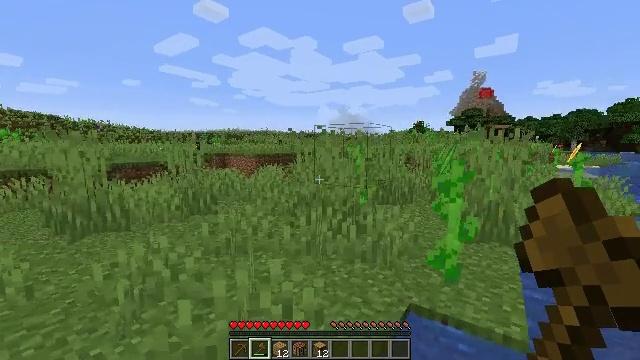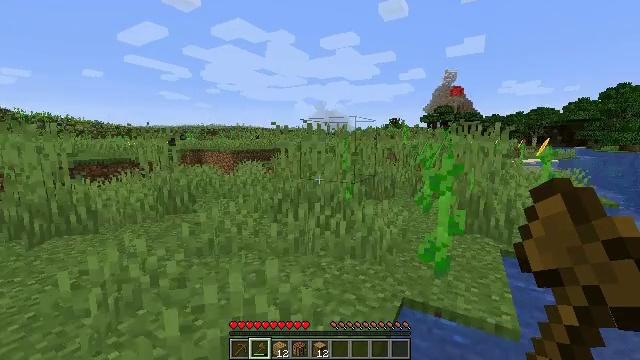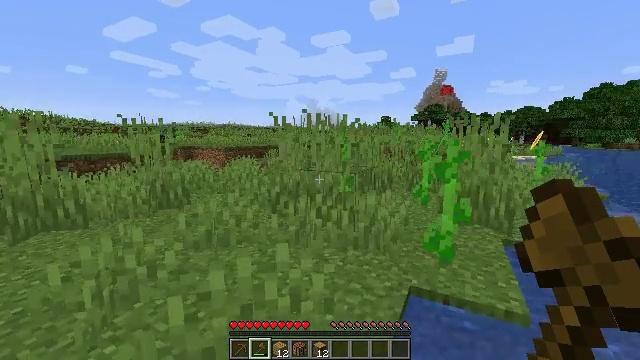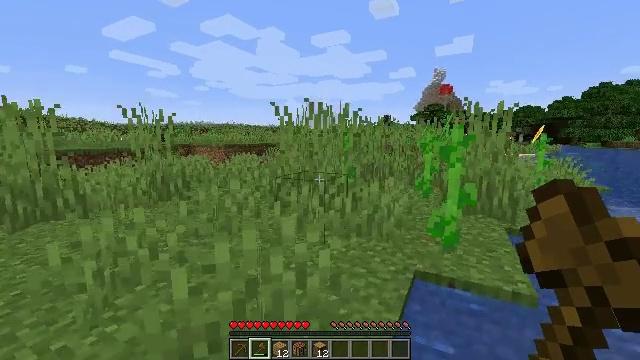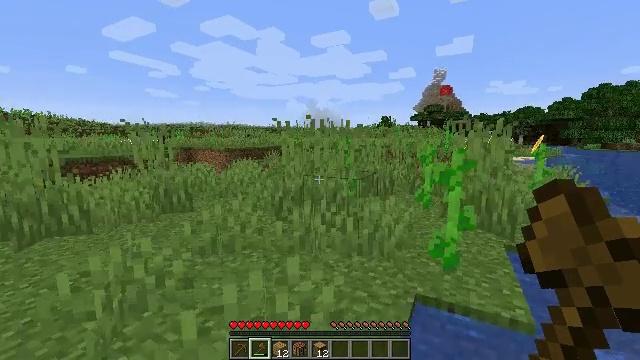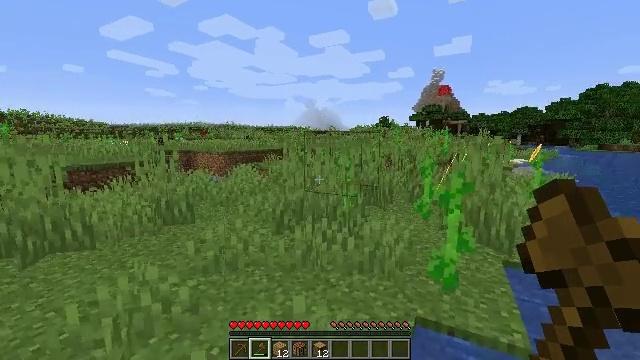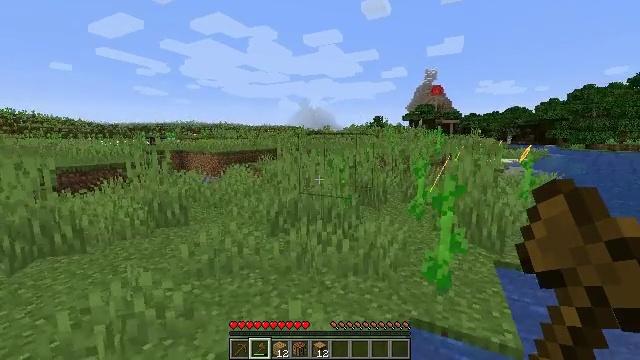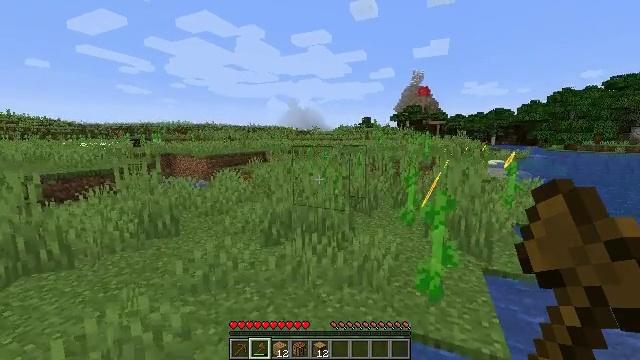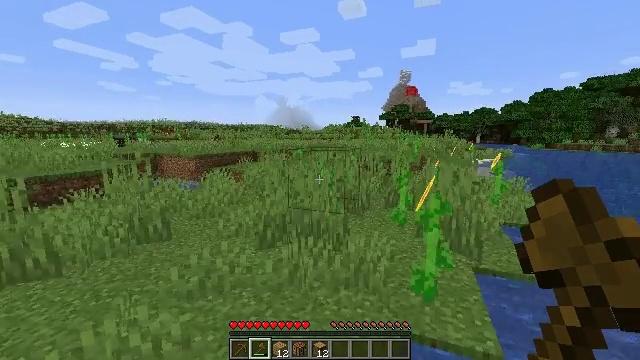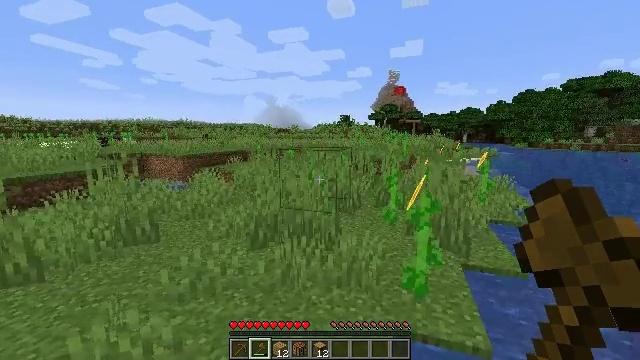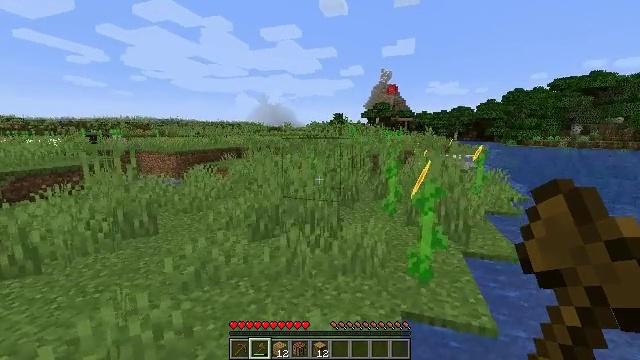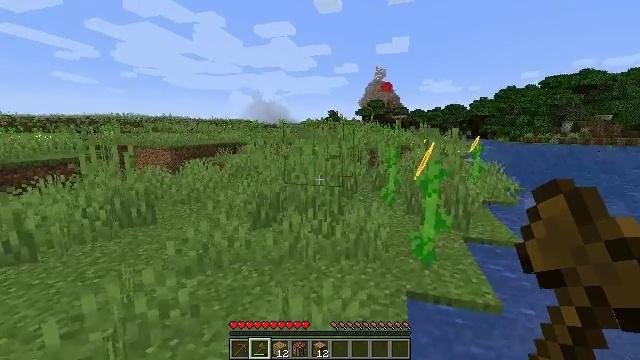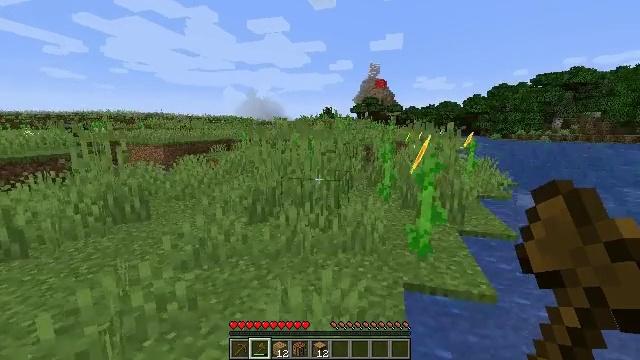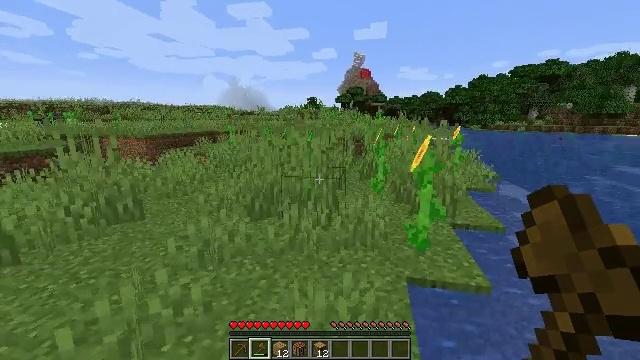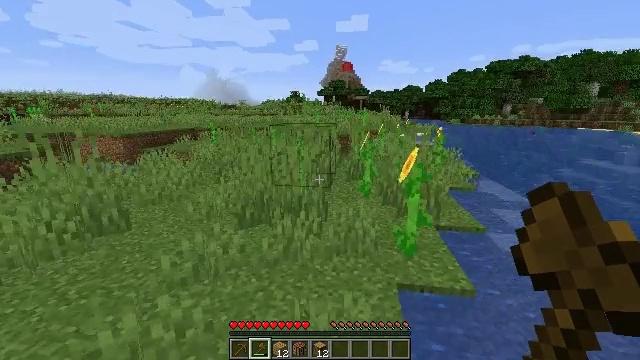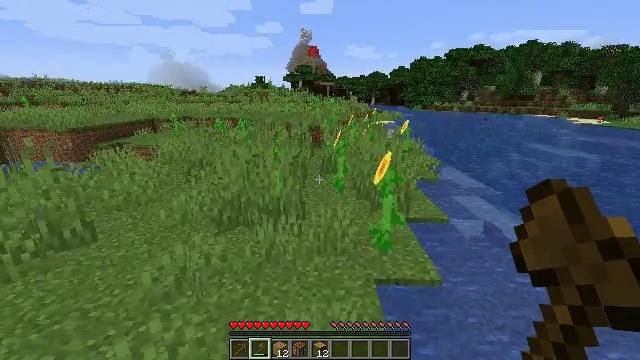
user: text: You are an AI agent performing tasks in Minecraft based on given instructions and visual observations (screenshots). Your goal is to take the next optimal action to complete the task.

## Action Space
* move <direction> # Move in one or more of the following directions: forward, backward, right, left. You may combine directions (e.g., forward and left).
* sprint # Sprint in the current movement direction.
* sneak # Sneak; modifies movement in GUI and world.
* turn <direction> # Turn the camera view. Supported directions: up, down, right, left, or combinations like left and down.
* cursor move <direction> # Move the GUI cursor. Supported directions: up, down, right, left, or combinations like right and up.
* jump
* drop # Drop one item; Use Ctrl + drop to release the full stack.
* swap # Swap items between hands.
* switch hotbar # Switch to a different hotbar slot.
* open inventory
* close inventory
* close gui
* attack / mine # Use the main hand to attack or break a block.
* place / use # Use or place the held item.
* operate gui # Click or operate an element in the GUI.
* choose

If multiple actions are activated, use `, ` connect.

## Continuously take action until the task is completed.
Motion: motion action
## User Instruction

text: Collect sunflower from the field.
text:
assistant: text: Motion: move left, turn right, jump
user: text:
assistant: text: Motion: move left, turn right, jump
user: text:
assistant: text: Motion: move left, jump
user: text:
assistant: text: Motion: move left, jump
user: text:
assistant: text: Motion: move left, jump
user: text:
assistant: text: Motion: move left, turn right, jump
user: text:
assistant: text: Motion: move left, turn right, jump
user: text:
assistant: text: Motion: move left, turn right, jump
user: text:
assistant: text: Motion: move left, turn right, jump
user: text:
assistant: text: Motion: move left, turn right, jump
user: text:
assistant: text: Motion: move left, turn right, jump
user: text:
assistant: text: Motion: move left, turn right, jump
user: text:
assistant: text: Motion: move left, turn right and down, jump
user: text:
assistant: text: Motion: move left, turn right and down, jump
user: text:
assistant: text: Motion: move left, turn right and down
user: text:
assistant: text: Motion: move left, turn right and down
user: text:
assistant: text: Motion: move left, turn right and down
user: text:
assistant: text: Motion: turn right
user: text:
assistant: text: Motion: turn right
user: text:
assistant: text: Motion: no_op
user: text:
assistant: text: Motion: no_op
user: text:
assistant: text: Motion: turn down
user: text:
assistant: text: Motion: turn down
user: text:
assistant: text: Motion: turn down
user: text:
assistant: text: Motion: no_op
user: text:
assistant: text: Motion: move forward, turn right
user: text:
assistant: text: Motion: move forward
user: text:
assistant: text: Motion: move forward, turn right
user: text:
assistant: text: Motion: move forward, turn right
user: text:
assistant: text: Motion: move forward, turn right